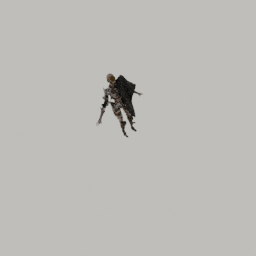
Label: people